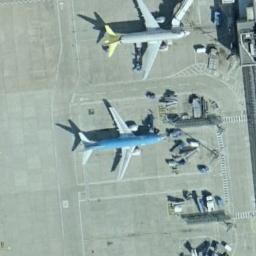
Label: airplane